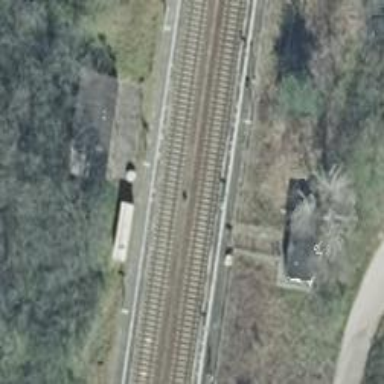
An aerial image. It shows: Railway signal.